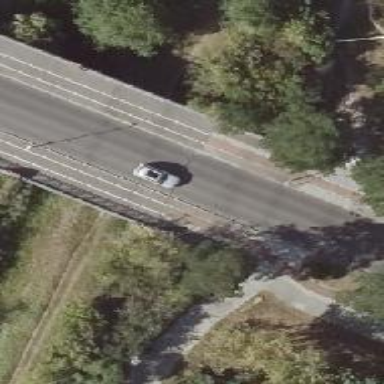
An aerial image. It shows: Sidewalk on asphalt footway bridge. Both the sidewalk and the cycleway are surfaced with asphalt.